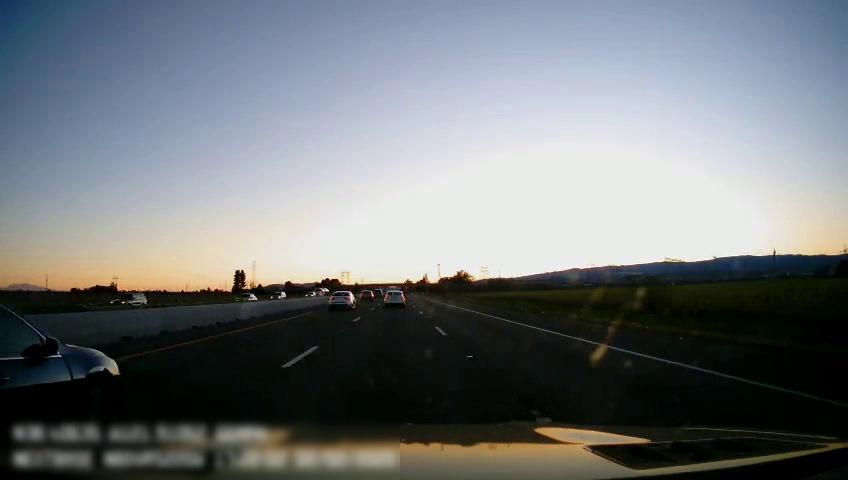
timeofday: Day
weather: Sunny
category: Drivable Space
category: Vehicles | Car
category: Vehicles | SUV
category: Vehicles | Car
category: Vehicles | SUV
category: Vehicles | SUV
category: Vehicles | Truck
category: Vehicles | Car
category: Vehicles | Car
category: Vehicles | Car
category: Lanes | Current Lane
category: Lanes | Current Lane
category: Lanes | Alternate Lane
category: Lanes | Alternate Lane